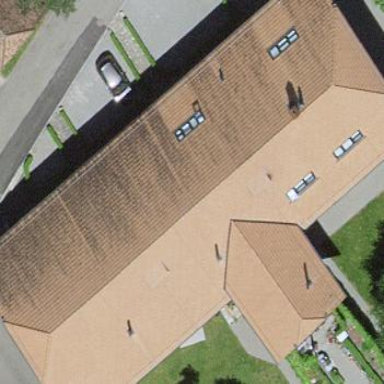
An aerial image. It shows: Residential building with half-hipped roof shape.